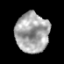
Tissue: prostate
Cell type: T cells
Senescence score: 0.2988
Nuclear area (px): 1311
Mean DAPI intensity: 165.906